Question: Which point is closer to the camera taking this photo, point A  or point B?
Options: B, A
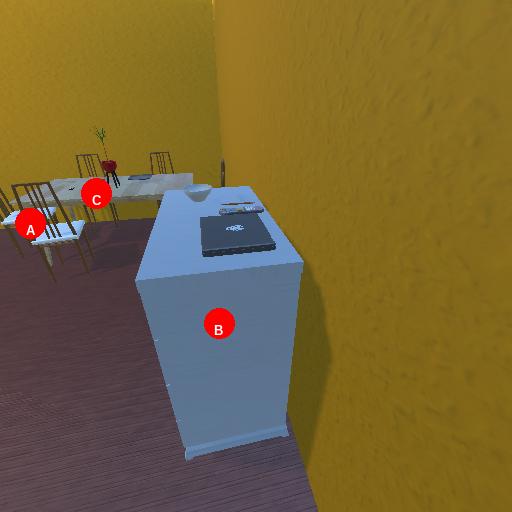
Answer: B